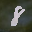
Label: 8